Question: When I click on the generate button it shows undefined, it's supposed to get a unique id number. from the guidGenerator. Something is wrong with the generateID function where the guidGenerator is but i'm not sure what to put there. I need the value that the guidGenerator returns. If i do document.write(guidGenerator) alone it will display the code but not in the textbox.
'''
function guidGenerator() {
var S4 = function() {
return (((1+Math.random())*0x10000)|0).toString(16).substring(1);
};
return (S4()+S4()+S4());
}
function generateID(guidGenerator) {
var TheTextBox = document.getElementById("generateidtxt");
TheTextBox.value = TheTextBox.value + guidGenerator;
}
'''

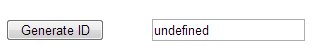
Answer: You have to call the function
'''
TheTextBox.value = TheTextBox.value + guidGenerator(); // added parentheses
'''
Agreed with @Ian that this isn't the only problem. I'll be able to say more when I see how you call 'generateID' but maybe you want to remove the function parameter and call 'guidGenerator' as showed above.